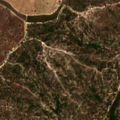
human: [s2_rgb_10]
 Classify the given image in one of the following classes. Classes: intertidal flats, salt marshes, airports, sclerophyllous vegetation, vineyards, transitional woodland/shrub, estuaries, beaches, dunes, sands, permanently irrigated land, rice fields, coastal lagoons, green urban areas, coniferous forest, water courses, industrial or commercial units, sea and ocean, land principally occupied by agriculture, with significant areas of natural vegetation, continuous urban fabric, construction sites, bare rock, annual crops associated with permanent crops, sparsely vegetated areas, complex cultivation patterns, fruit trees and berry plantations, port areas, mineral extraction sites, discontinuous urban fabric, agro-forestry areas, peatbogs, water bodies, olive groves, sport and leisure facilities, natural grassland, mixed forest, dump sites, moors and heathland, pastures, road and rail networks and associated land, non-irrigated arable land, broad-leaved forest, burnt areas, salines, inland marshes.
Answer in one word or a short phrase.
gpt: non-irrigated arable land, agro-forestry areas, mixed forest, transitional woodland/shrub